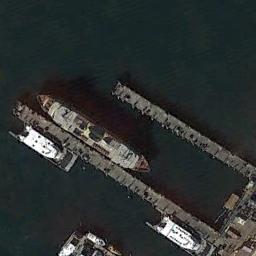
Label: ship